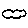
Label: cloud